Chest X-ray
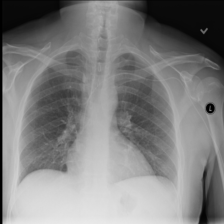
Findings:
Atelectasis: negative
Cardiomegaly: negative
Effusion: negative
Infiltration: negative
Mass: negative
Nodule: negative
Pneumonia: negative
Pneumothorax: negative
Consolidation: negative
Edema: negative
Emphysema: negative
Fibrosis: negative
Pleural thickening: negative
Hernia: negative